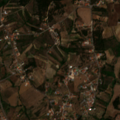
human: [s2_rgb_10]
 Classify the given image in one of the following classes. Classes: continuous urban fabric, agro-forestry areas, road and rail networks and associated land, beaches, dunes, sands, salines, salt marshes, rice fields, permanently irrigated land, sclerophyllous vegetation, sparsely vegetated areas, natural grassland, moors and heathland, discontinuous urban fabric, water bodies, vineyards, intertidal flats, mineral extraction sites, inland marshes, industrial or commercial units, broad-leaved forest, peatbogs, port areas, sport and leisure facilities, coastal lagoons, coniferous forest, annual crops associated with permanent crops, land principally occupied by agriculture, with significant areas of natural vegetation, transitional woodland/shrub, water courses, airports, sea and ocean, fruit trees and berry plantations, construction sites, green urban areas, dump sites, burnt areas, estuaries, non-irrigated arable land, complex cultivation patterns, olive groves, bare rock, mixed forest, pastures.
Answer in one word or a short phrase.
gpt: olive groves, annual crops associated with permanent crops, complex cultivation patterns, land principally occupied by agriculture, with significant areas of natural vegetation